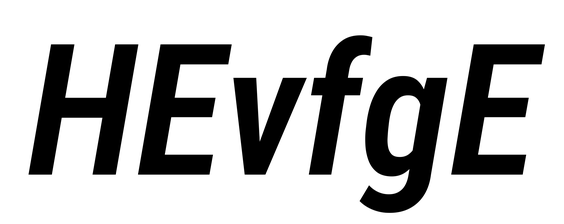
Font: Roboto-Italic_Condensed_SemiBold_Italic